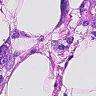
Metastatic tissue present: yes